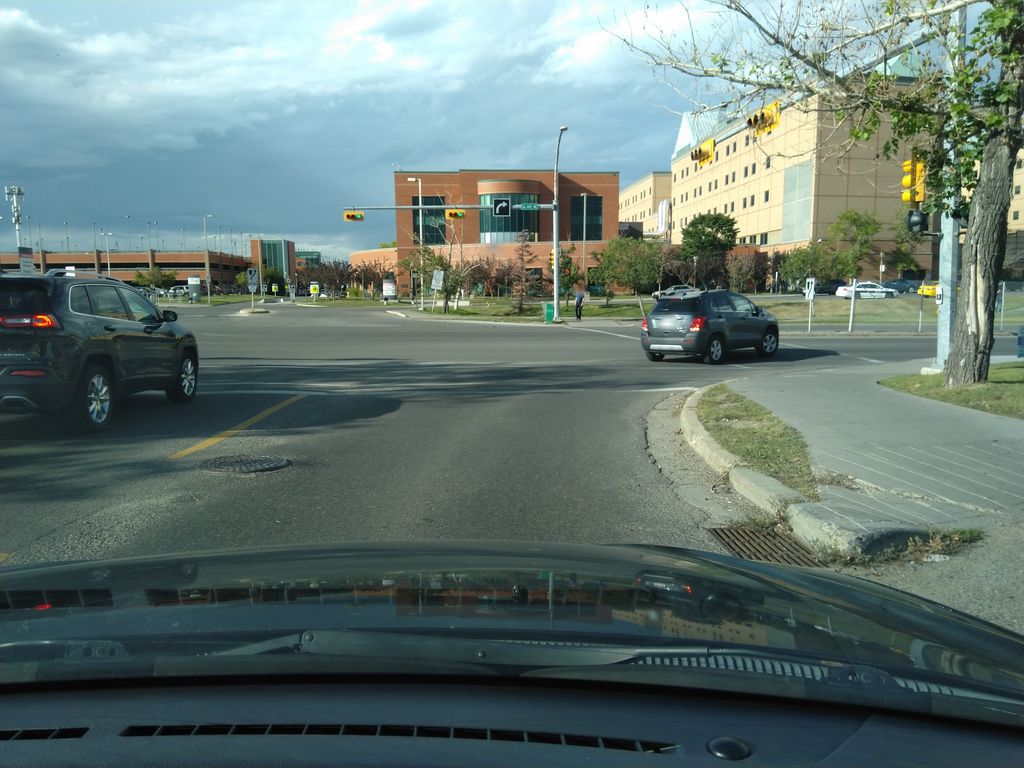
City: calgary